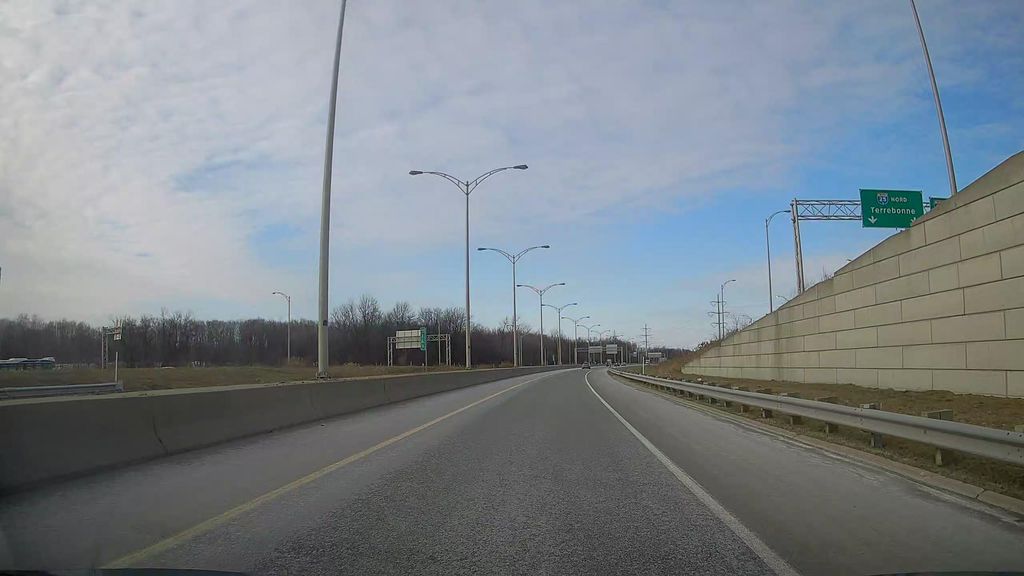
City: montreal